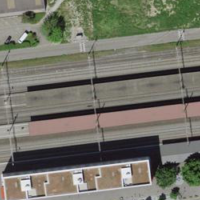
EUNIS habitat code: 57
Species observed at this site:
Melanargia galathea